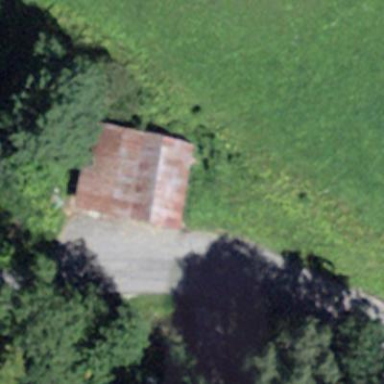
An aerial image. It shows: Shed.